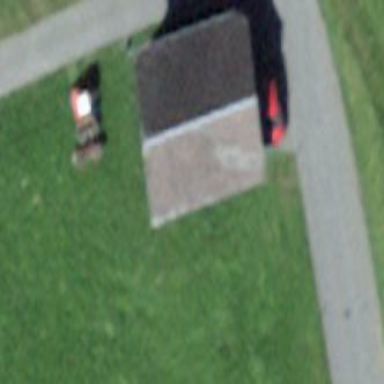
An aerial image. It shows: Barn.